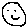
Label: smiley face